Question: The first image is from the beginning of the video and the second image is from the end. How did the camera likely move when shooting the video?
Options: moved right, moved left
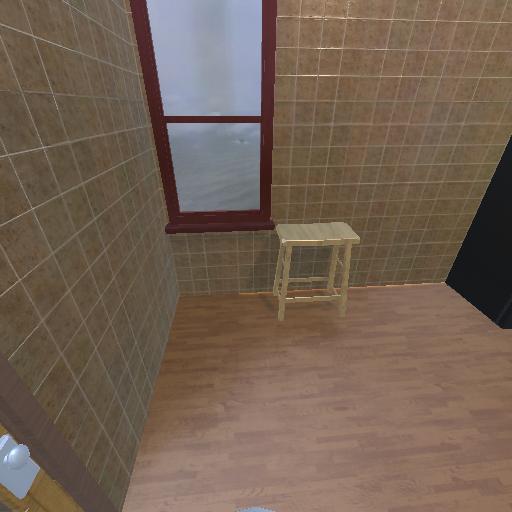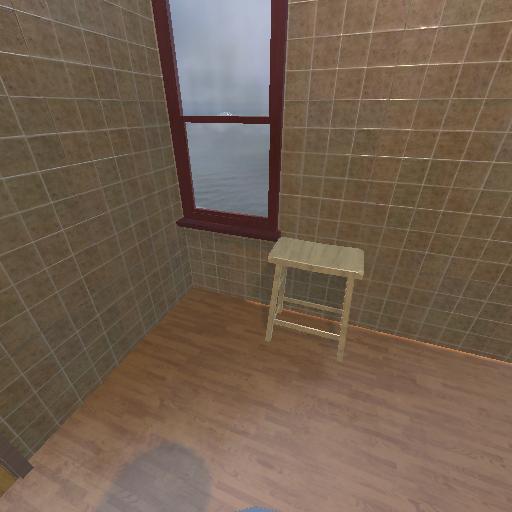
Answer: moved right